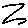
Label: zigzag